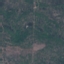
Land use / land cover: HerbaceousVegetation